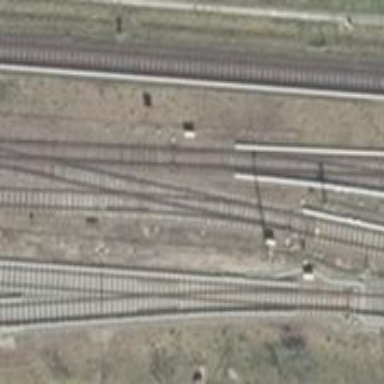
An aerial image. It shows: Railway switch with the turnout side on the right.